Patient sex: M
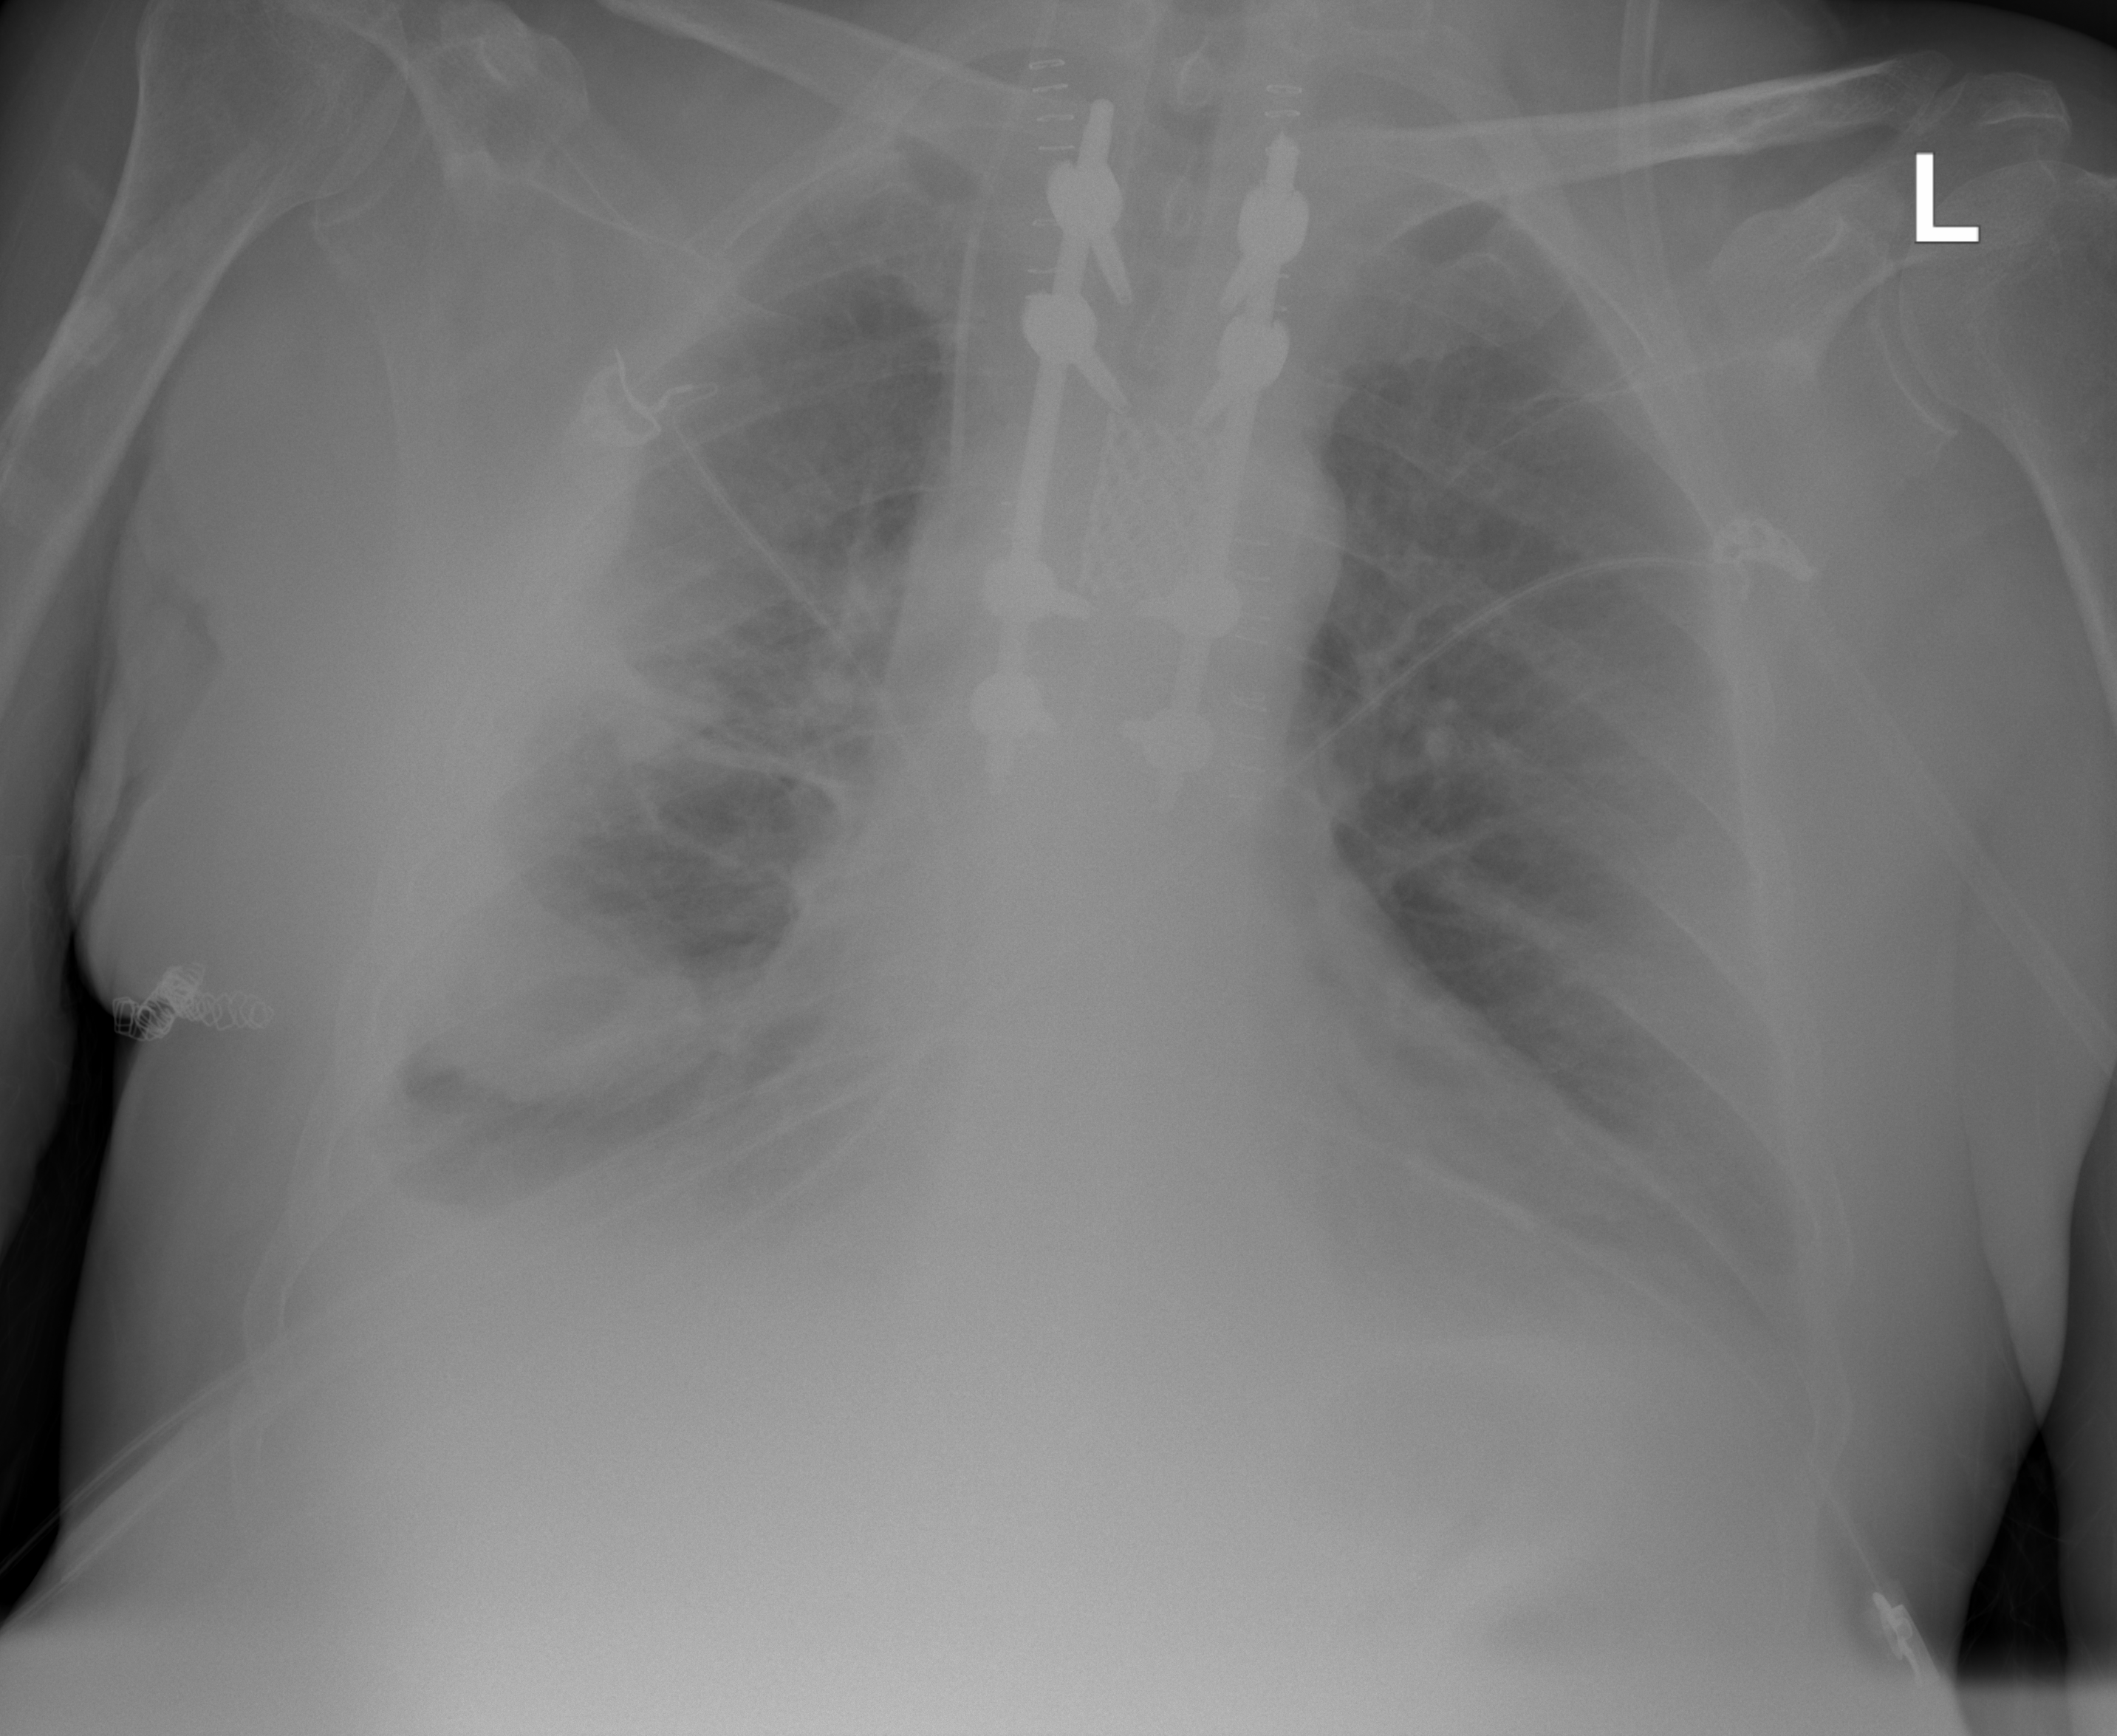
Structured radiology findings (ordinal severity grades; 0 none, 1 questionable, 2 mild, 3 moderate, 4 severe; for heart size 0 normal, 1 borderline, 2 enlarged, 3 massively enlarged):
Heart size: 2
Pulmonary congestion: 3
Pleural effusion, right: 3
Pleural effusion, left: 2
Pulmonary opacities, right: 2
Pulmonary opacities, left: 0
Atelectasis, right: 2
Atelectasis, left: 2